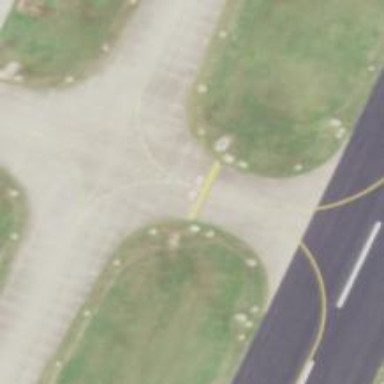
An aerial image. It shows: Image of taxiway at airport.